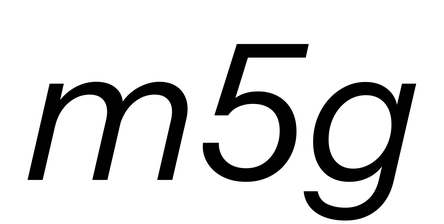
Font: InstrumentSans-Italic_Italic